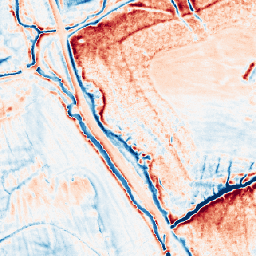
Category: classical
Decomposition family: uniform
Decomposition parameters: size: 10
Upsampling method: area
Upsampling parameters: scale: 4
Upsampling scale: 4